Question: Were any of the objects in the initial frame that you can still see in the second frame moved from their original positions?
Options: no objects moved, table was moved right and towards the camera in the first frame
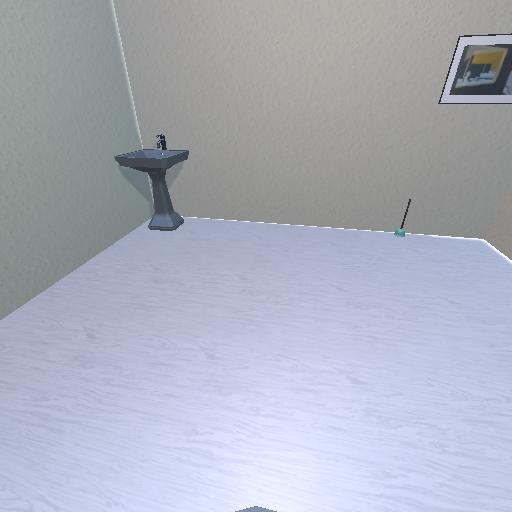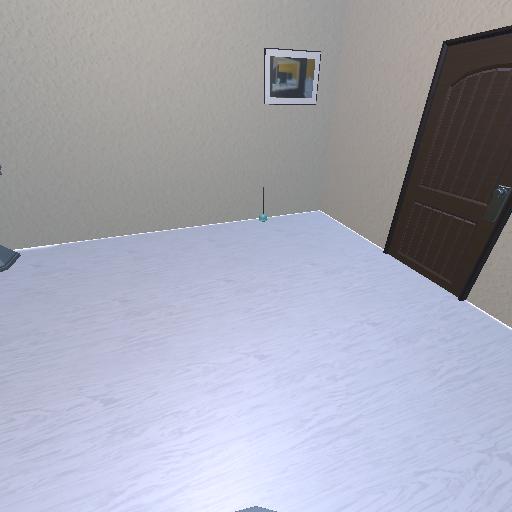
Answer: no objects moved